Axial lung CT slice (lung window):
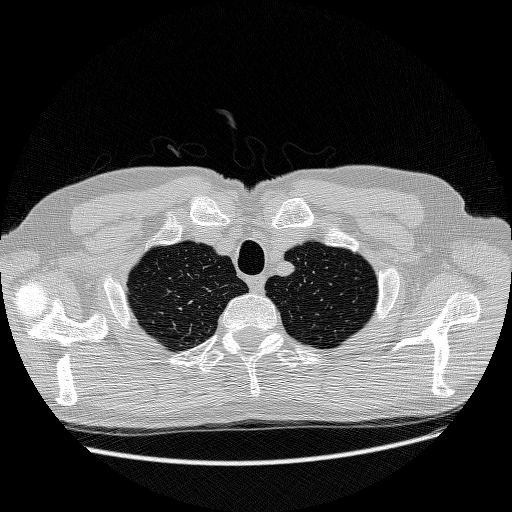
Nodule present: no